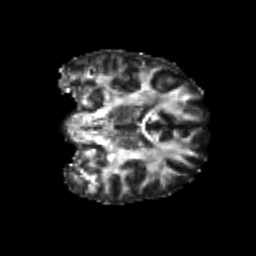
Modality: FA
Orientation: coronal
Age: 23
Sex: female
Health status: healthy
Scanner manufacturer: philips
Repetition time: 7.39 s
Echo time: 0.08599 s